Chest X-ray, PA view. Patient: 22 years old, sex M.
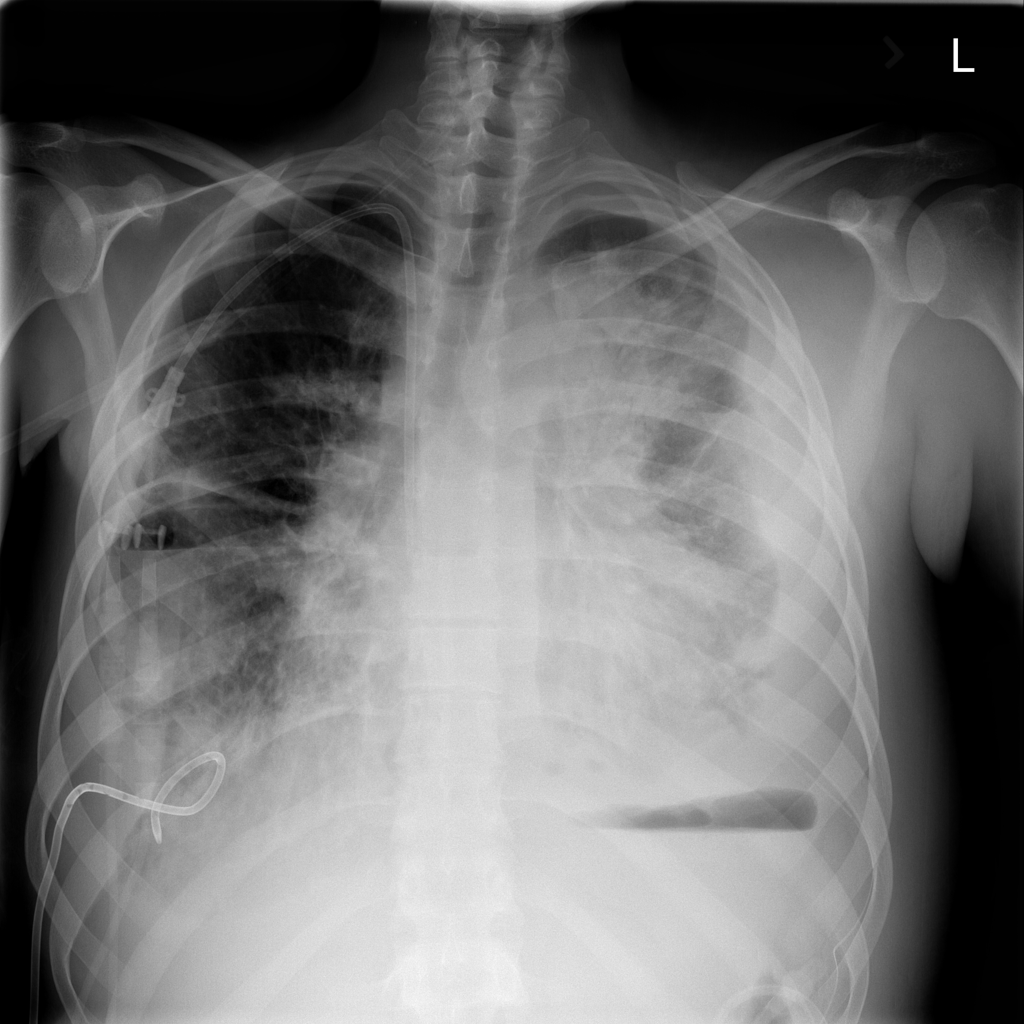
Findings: Consolidation, Infiltration, Pleural_Thickening